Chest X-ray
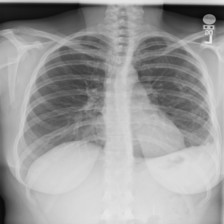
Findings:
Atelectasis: negative
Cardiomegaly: negative
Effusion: negative
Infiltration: negative
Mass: negative
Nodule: negative
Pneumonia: negative
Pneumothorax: negative
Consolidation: negative
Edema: negative
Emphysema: negative
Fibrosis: negative
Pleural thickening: negative
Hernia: negative